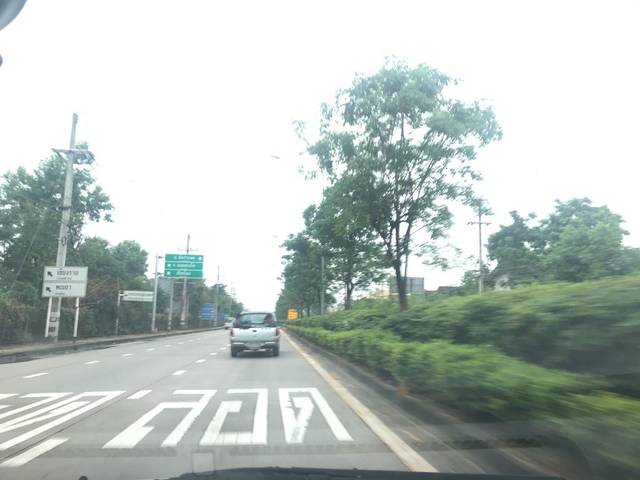
Region: Thailand
Coordinates: 18.814, 99.023